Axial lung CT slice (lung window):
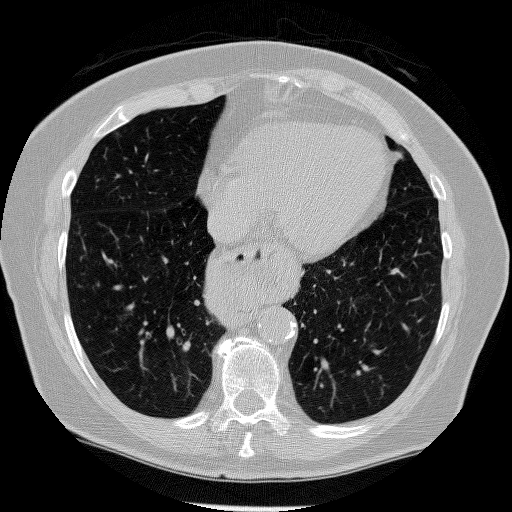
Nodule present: yes
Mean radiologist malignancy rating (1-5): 4.333